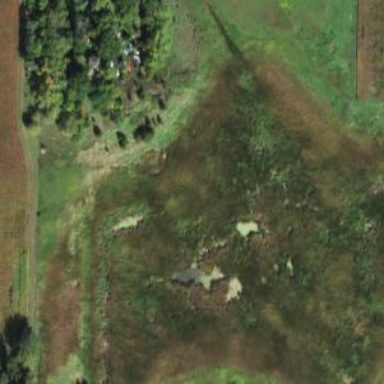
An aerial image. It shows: Marshy wetland area.